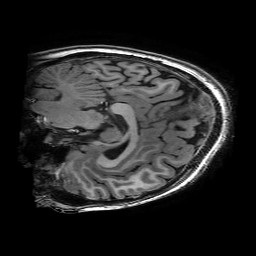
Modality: T1w
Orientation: sagittal
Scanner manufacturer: ge
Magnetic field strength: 3 T
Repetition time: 0.008936 s
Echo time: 0.003496 s